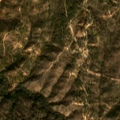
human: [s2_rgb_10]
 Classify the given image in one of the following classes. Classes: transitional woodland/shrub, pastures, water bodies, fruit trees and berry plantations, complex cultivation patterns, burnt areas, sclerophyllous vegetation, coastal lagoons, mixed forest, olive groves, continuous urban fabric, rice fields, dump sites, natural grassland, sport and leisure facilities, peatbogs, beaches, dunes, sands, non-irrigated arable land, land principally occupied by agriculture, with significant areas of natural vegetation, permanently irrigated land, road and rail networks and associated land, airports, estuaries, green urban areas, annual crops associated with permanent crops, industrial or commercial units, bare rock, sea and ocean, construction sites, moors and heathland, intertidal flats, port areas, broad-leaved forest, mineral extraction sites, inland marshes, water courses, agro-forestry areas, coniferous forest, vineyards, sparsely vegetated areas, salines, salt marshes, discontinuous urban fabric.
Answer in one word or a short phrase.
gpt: broad-leaved forest, transitional woodland/shrub